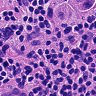
Metastatic tissue present: yes